Question: I remove some files from project and now then project builds i see next picture

And i use SVN as version control.
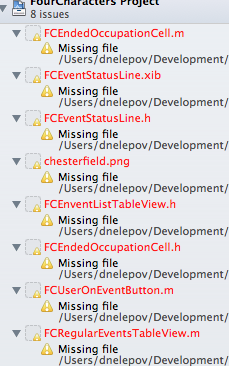
Answer: Mske sure that you did what follows:
- - -